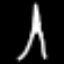
Label: The Eiffel Tower